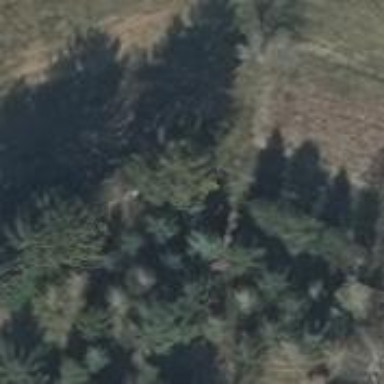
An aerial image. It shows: Row of deciduous broadleaved trees.